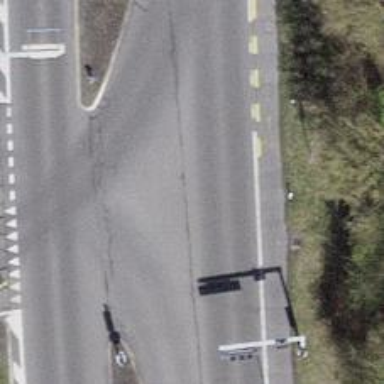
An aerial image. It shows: Secondary road with asphalt surface.